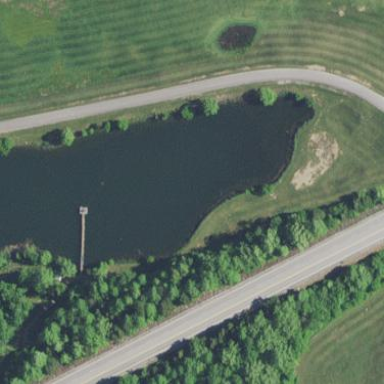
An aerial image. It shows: Serene pond surrounded by nature.